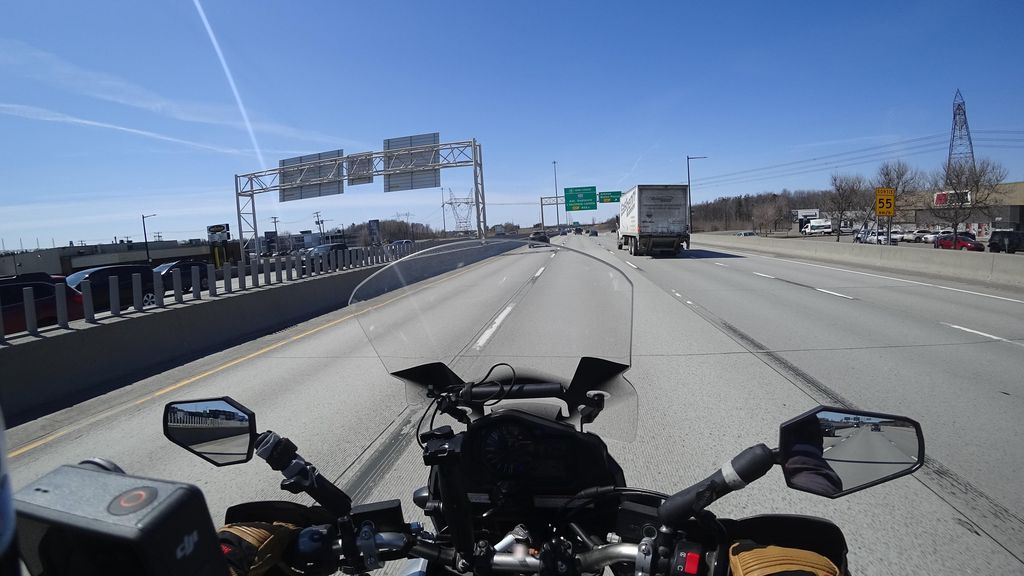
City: quebec_city